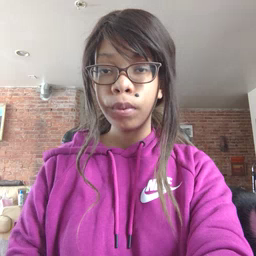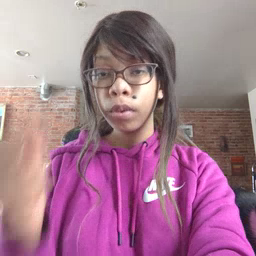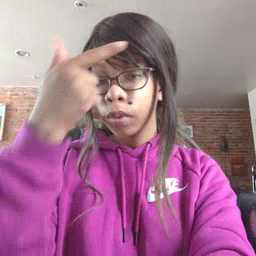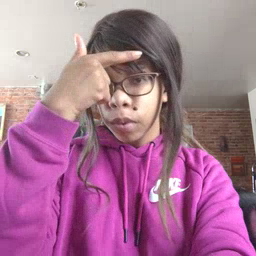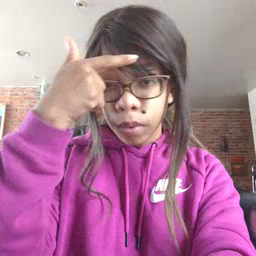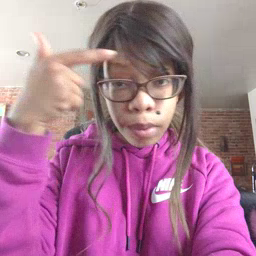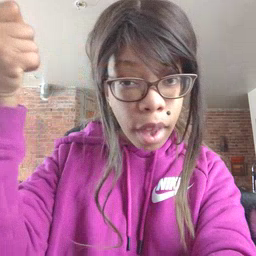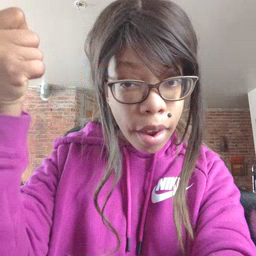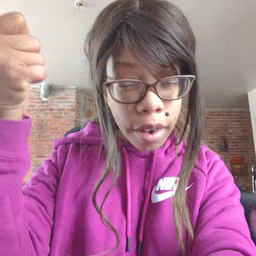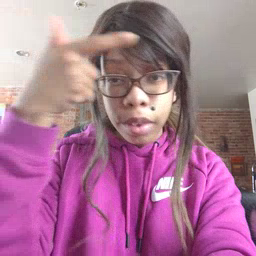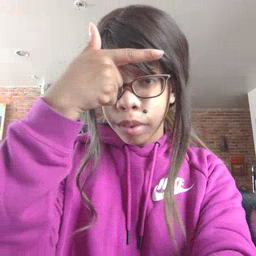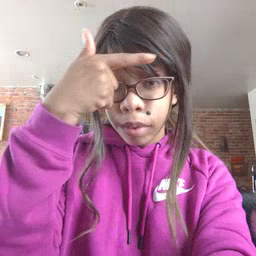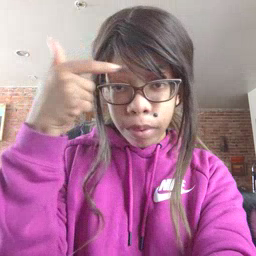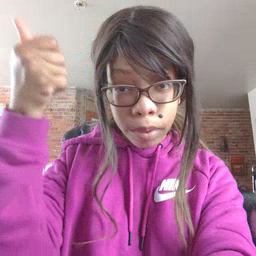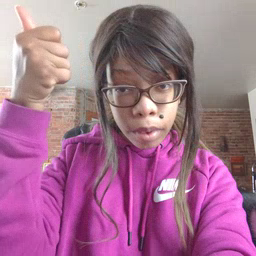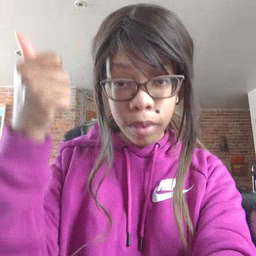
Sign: because